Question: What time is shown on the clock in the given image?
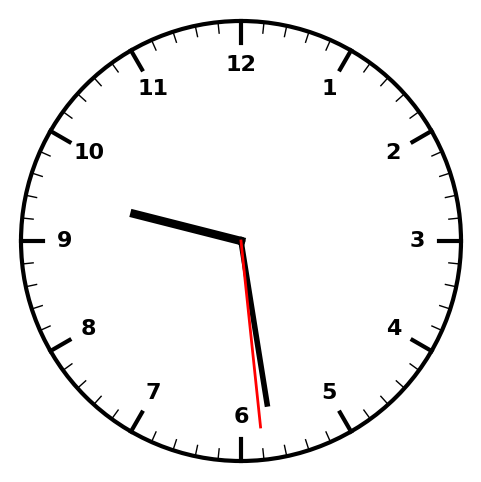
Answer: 09:28:29